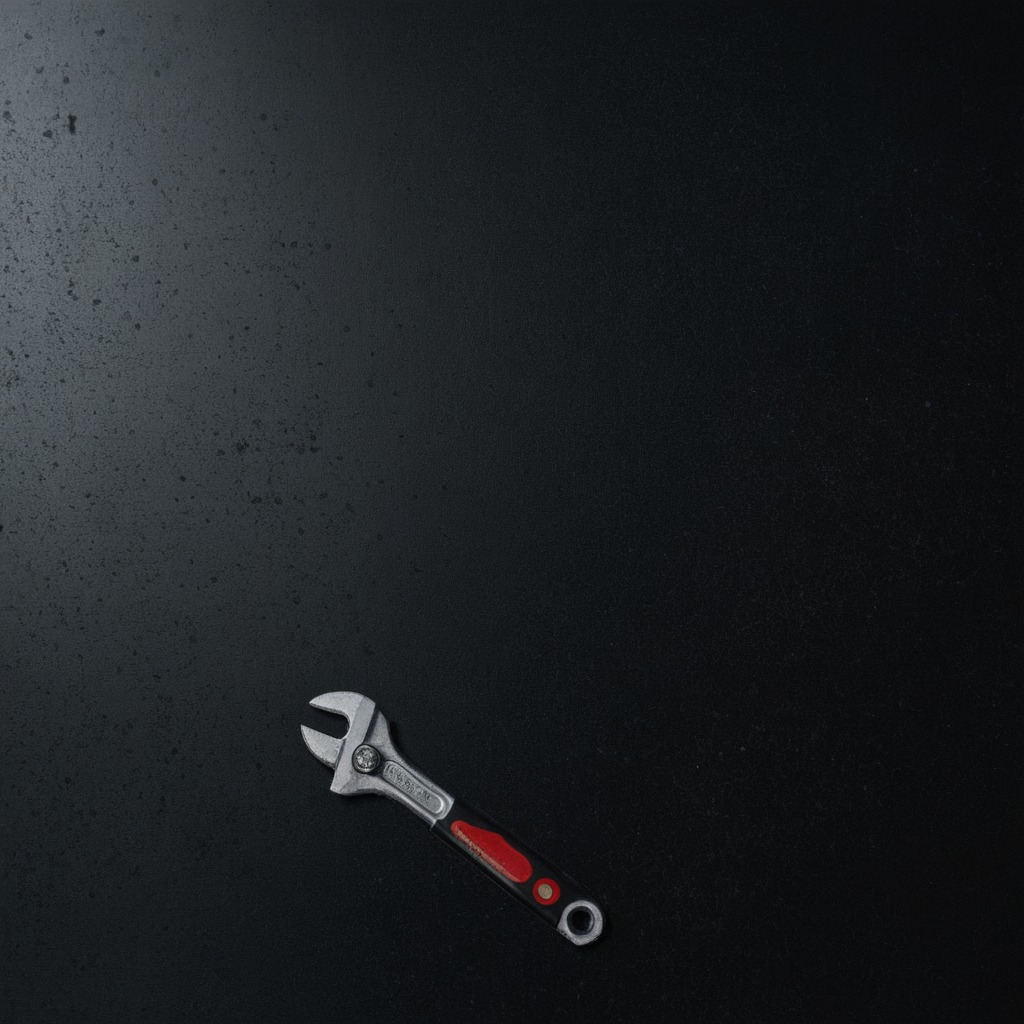
An wrench is lying on a clean granite tabletop covered with a black rubber mat inside a workshop at night.